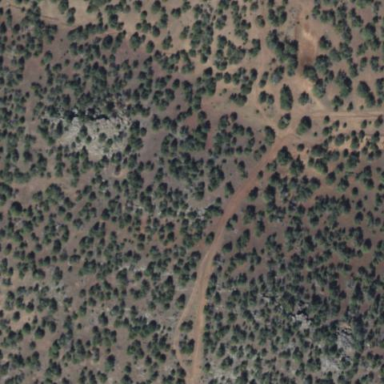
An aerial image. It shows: Patch of scrub vegetation.